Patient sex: F
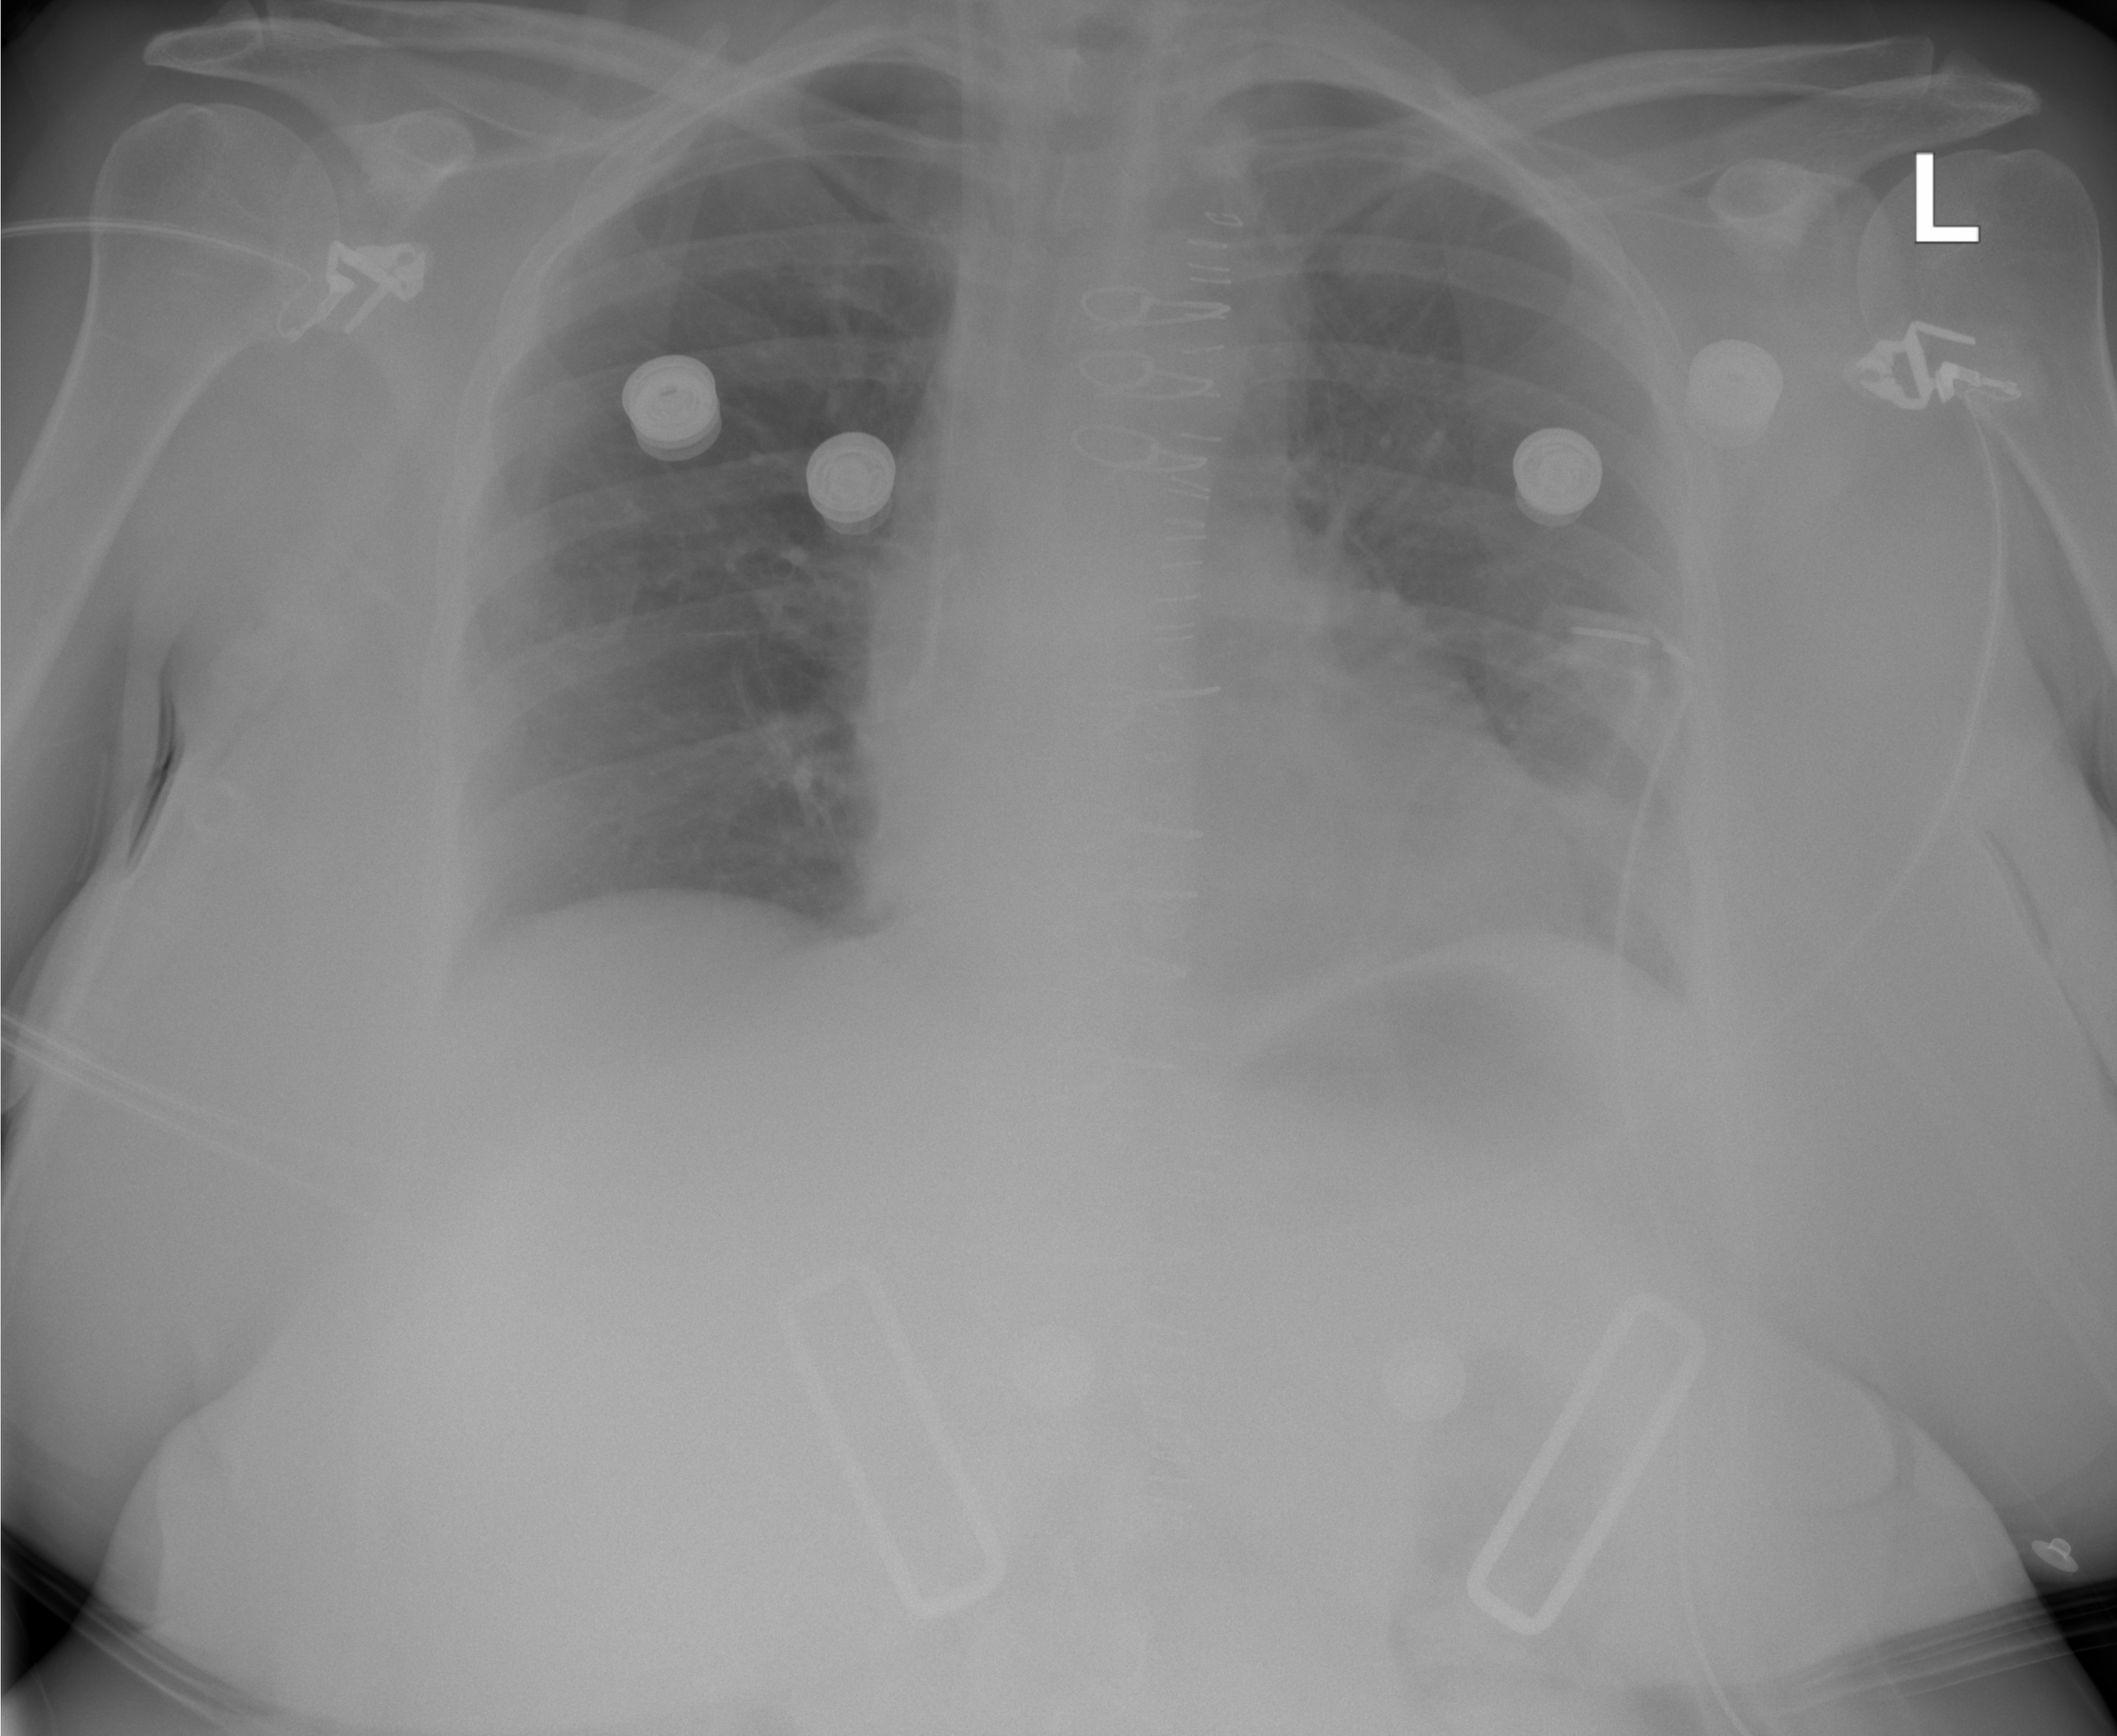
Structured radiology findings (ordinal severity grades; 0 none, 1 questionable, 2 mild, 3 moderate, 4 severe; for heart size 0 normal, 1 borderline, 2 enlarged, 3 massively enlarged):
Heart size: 0
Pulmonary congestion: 0
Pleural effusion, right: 0
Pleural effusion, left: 0
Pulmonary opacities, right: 0
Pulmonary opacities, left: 0
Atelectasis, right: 0
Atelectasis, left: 1